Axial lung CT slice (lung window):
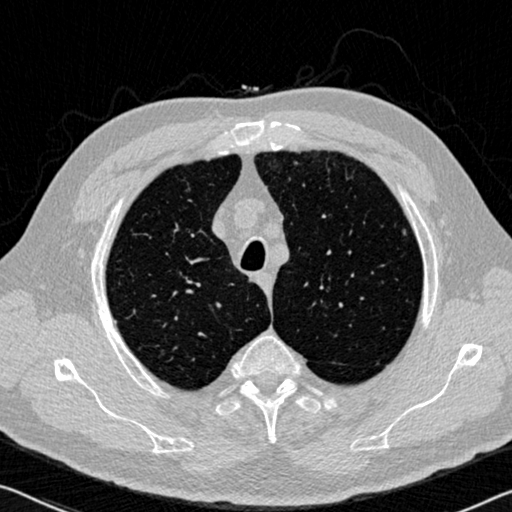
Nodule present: yes
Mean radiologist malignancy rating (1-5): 3